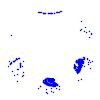
Particle: kaon